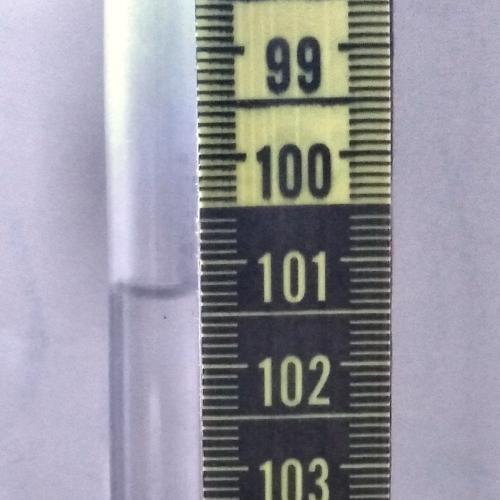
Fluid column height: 101.3 cm